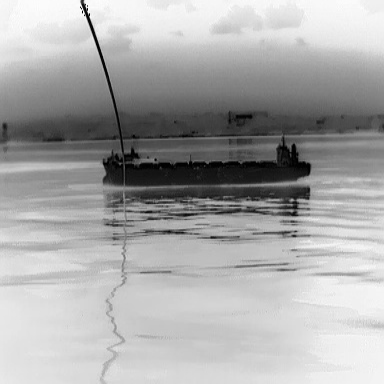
There are two objects shown in the infrared image, including a liner, and a canoe.